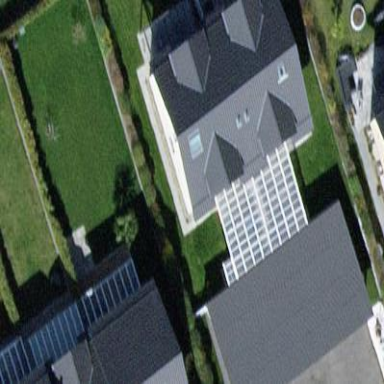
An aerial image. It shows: View of roof of building.